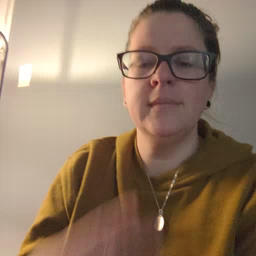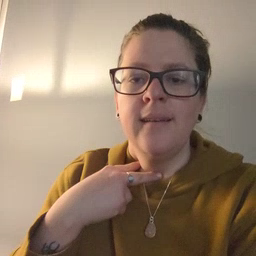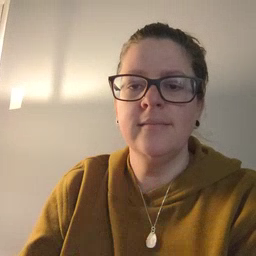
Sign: stuck